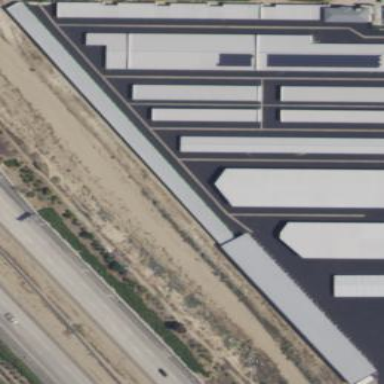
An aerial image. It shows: Warehouse building used for warehousing.